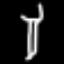
Label: fork